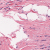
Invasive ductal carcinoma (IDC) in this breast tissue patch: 1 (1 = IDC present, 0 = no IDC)